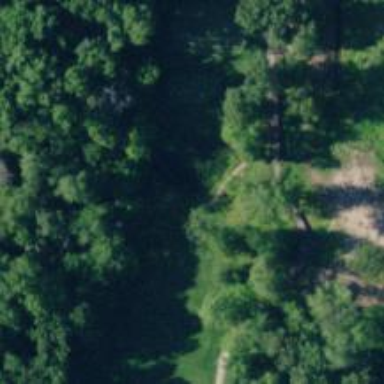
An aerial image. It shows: Footway that resembles golf path.